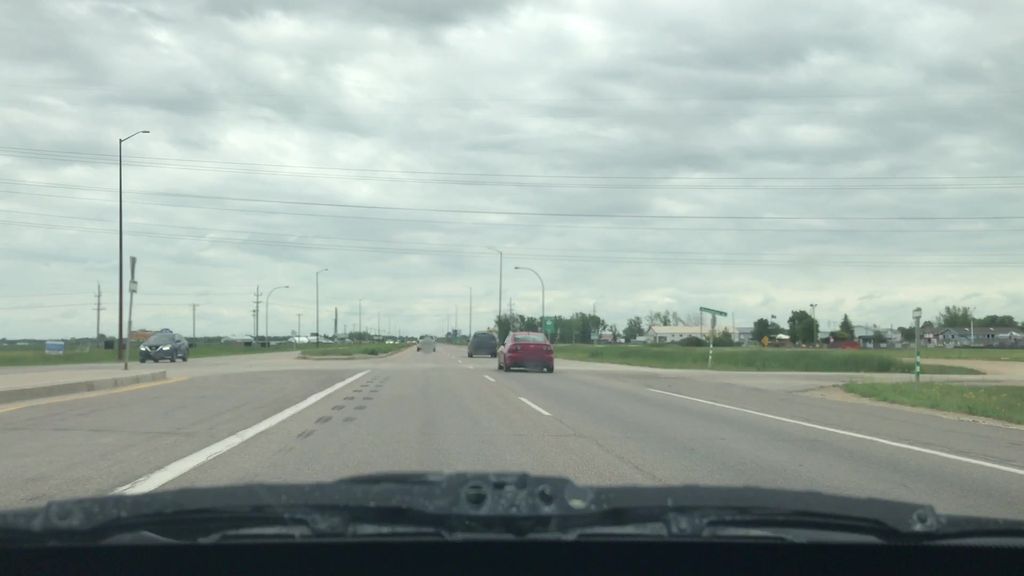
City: winnipeg